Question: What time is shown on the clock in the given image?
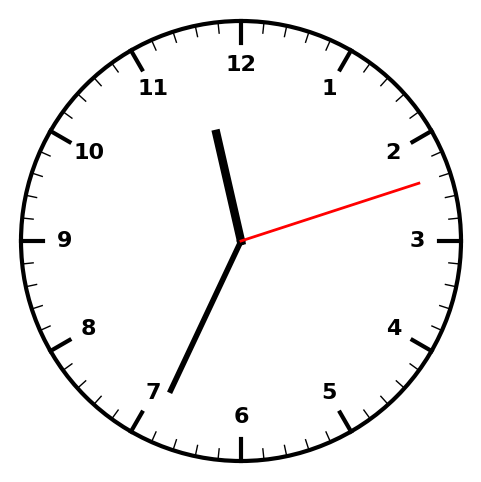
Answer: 11:34:12